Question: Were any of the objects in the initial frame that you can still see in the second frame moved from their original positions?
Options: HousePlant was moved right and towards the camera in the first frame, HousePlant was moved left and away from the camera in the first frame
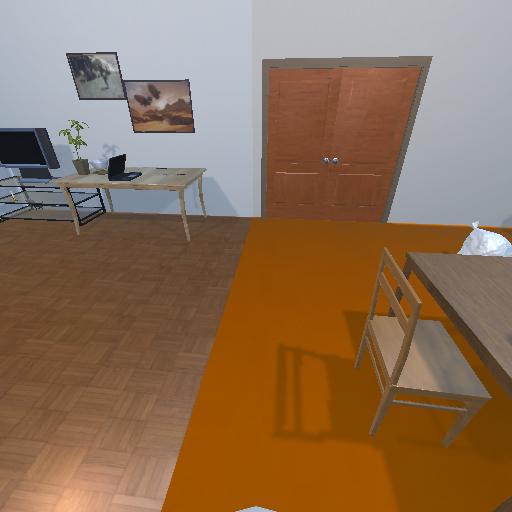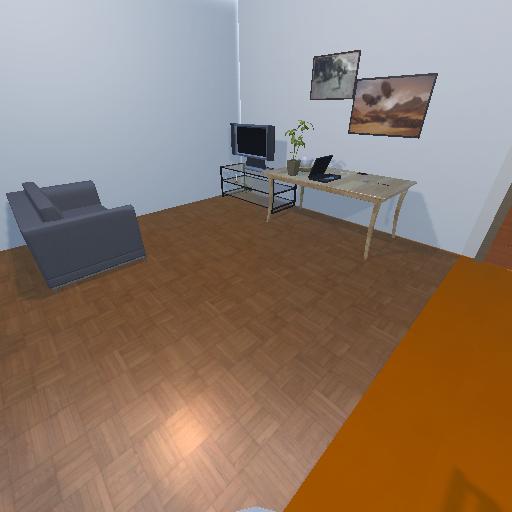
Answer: HousePlant was moved right and towards the camera in the first frame